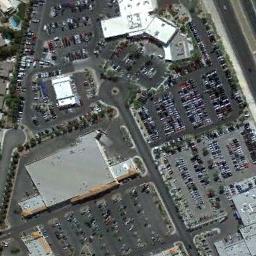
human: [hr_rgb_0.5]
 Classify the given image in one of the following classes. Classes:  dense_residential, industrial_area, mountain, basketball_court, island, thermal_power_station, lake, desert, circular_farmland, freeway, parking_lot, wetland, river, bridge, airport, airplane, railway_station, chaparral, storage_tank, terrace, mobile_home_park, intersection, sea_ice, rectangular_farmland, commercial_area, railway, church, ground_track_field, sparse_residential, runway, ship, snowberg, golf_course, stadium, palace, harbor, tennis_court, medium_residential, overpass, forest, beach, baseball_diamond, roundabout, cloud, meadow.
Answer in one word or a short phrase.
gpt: parking_lot